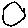
Label: circle